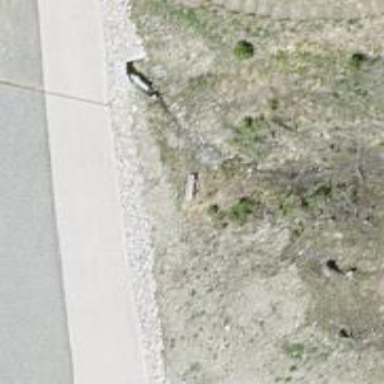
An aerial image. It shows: Bench.